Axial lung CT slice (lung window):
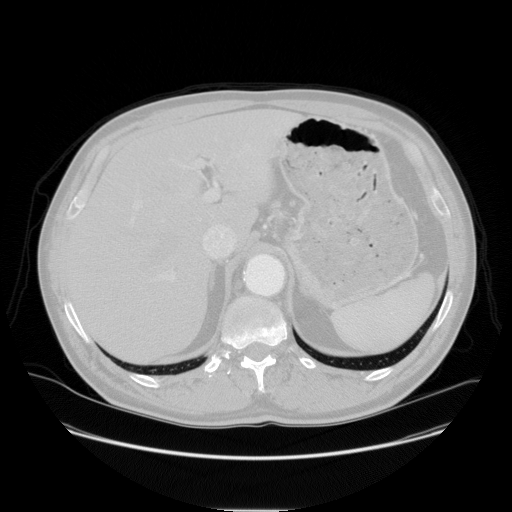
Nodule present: no